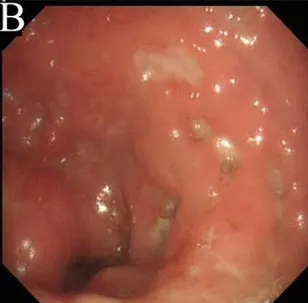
Colonoscopy. There are multiple irregular ulcers in the colon. (B) Sigmoid colon.
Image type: endoscopy (gi_endoscopy)